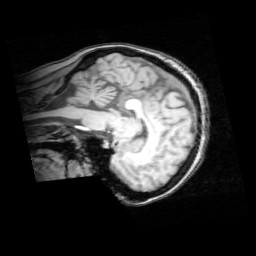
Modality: T1w
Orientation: sagittal
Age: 22
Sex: female
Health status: healthy
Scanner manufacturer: philips
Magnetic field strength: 3 T
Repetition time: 0.012 s
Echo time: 0.0037 s